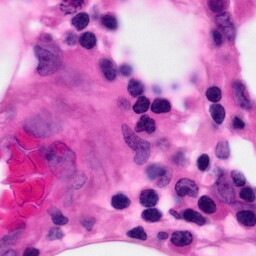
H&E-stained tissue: Pancreatic